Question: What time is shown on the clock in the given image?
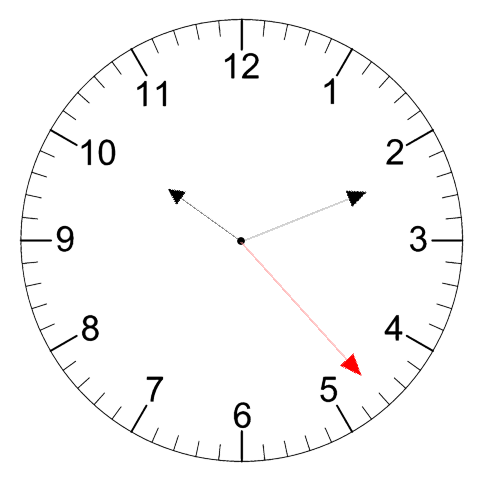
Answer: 10:11:23